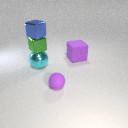
large cyan metal sphere below small green metal cube